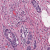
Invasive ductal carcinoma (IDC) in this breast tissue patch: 1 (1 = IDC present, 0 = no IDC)